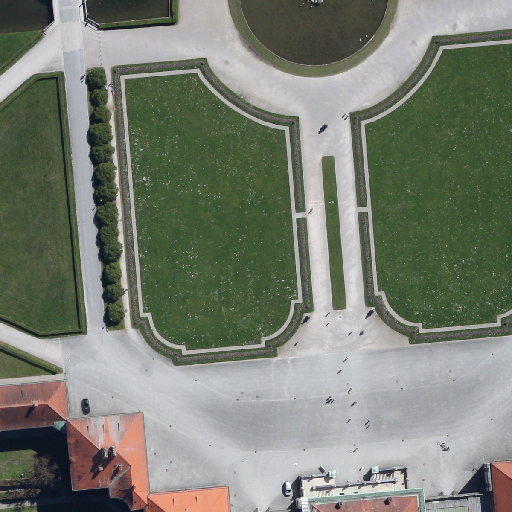
Referring expression: building along the road